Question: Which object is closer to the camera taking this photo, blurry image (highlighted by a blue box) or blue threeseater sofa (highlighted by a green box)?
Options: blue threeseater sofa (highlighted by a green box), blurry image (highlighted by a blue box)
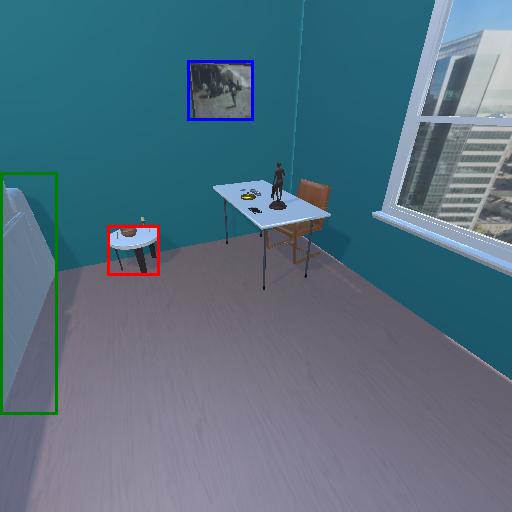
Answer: blue threeseater sofa (highlighted by a green box)